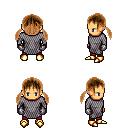
a pixel art fantasy rpg character, male body template, human, tanned skin, chain mail, red pants, brown twin-tailed hairstyle, metal gloves, gold boots, four views (front, back, left, right), 2x2 character sprite sheet, small pixel art, hard edges, no anti-aliasing